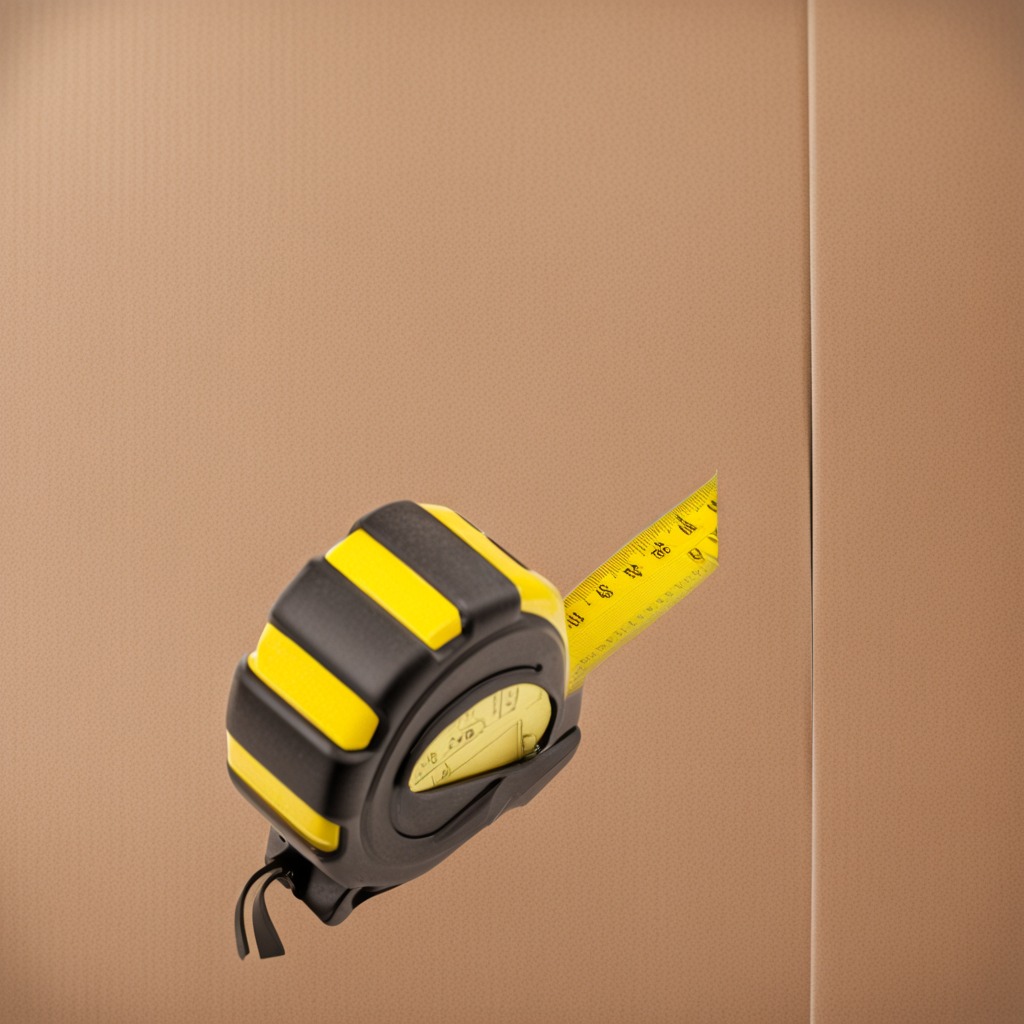
A measuring tape is lying on the cardboard box surface in an outdoor workshop during daytime bright natural light soft shadows slightly creased but